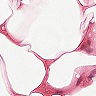
Metastatic tissue present: no